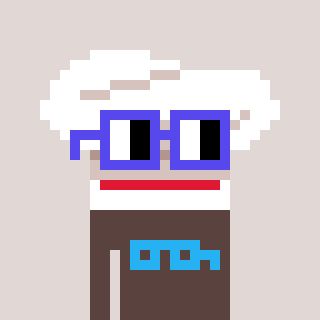
a pixel art character with square blue glasses, a chef hat-shaped head and a darkbrown-colored body on a warm background